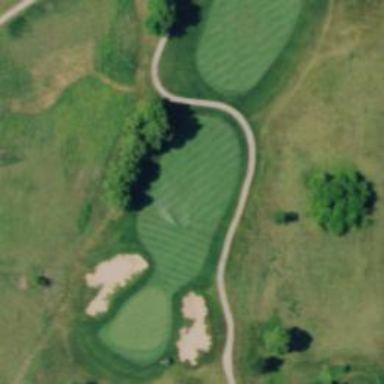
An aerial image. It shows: Grassy area designated as golf fairway.